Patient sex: F
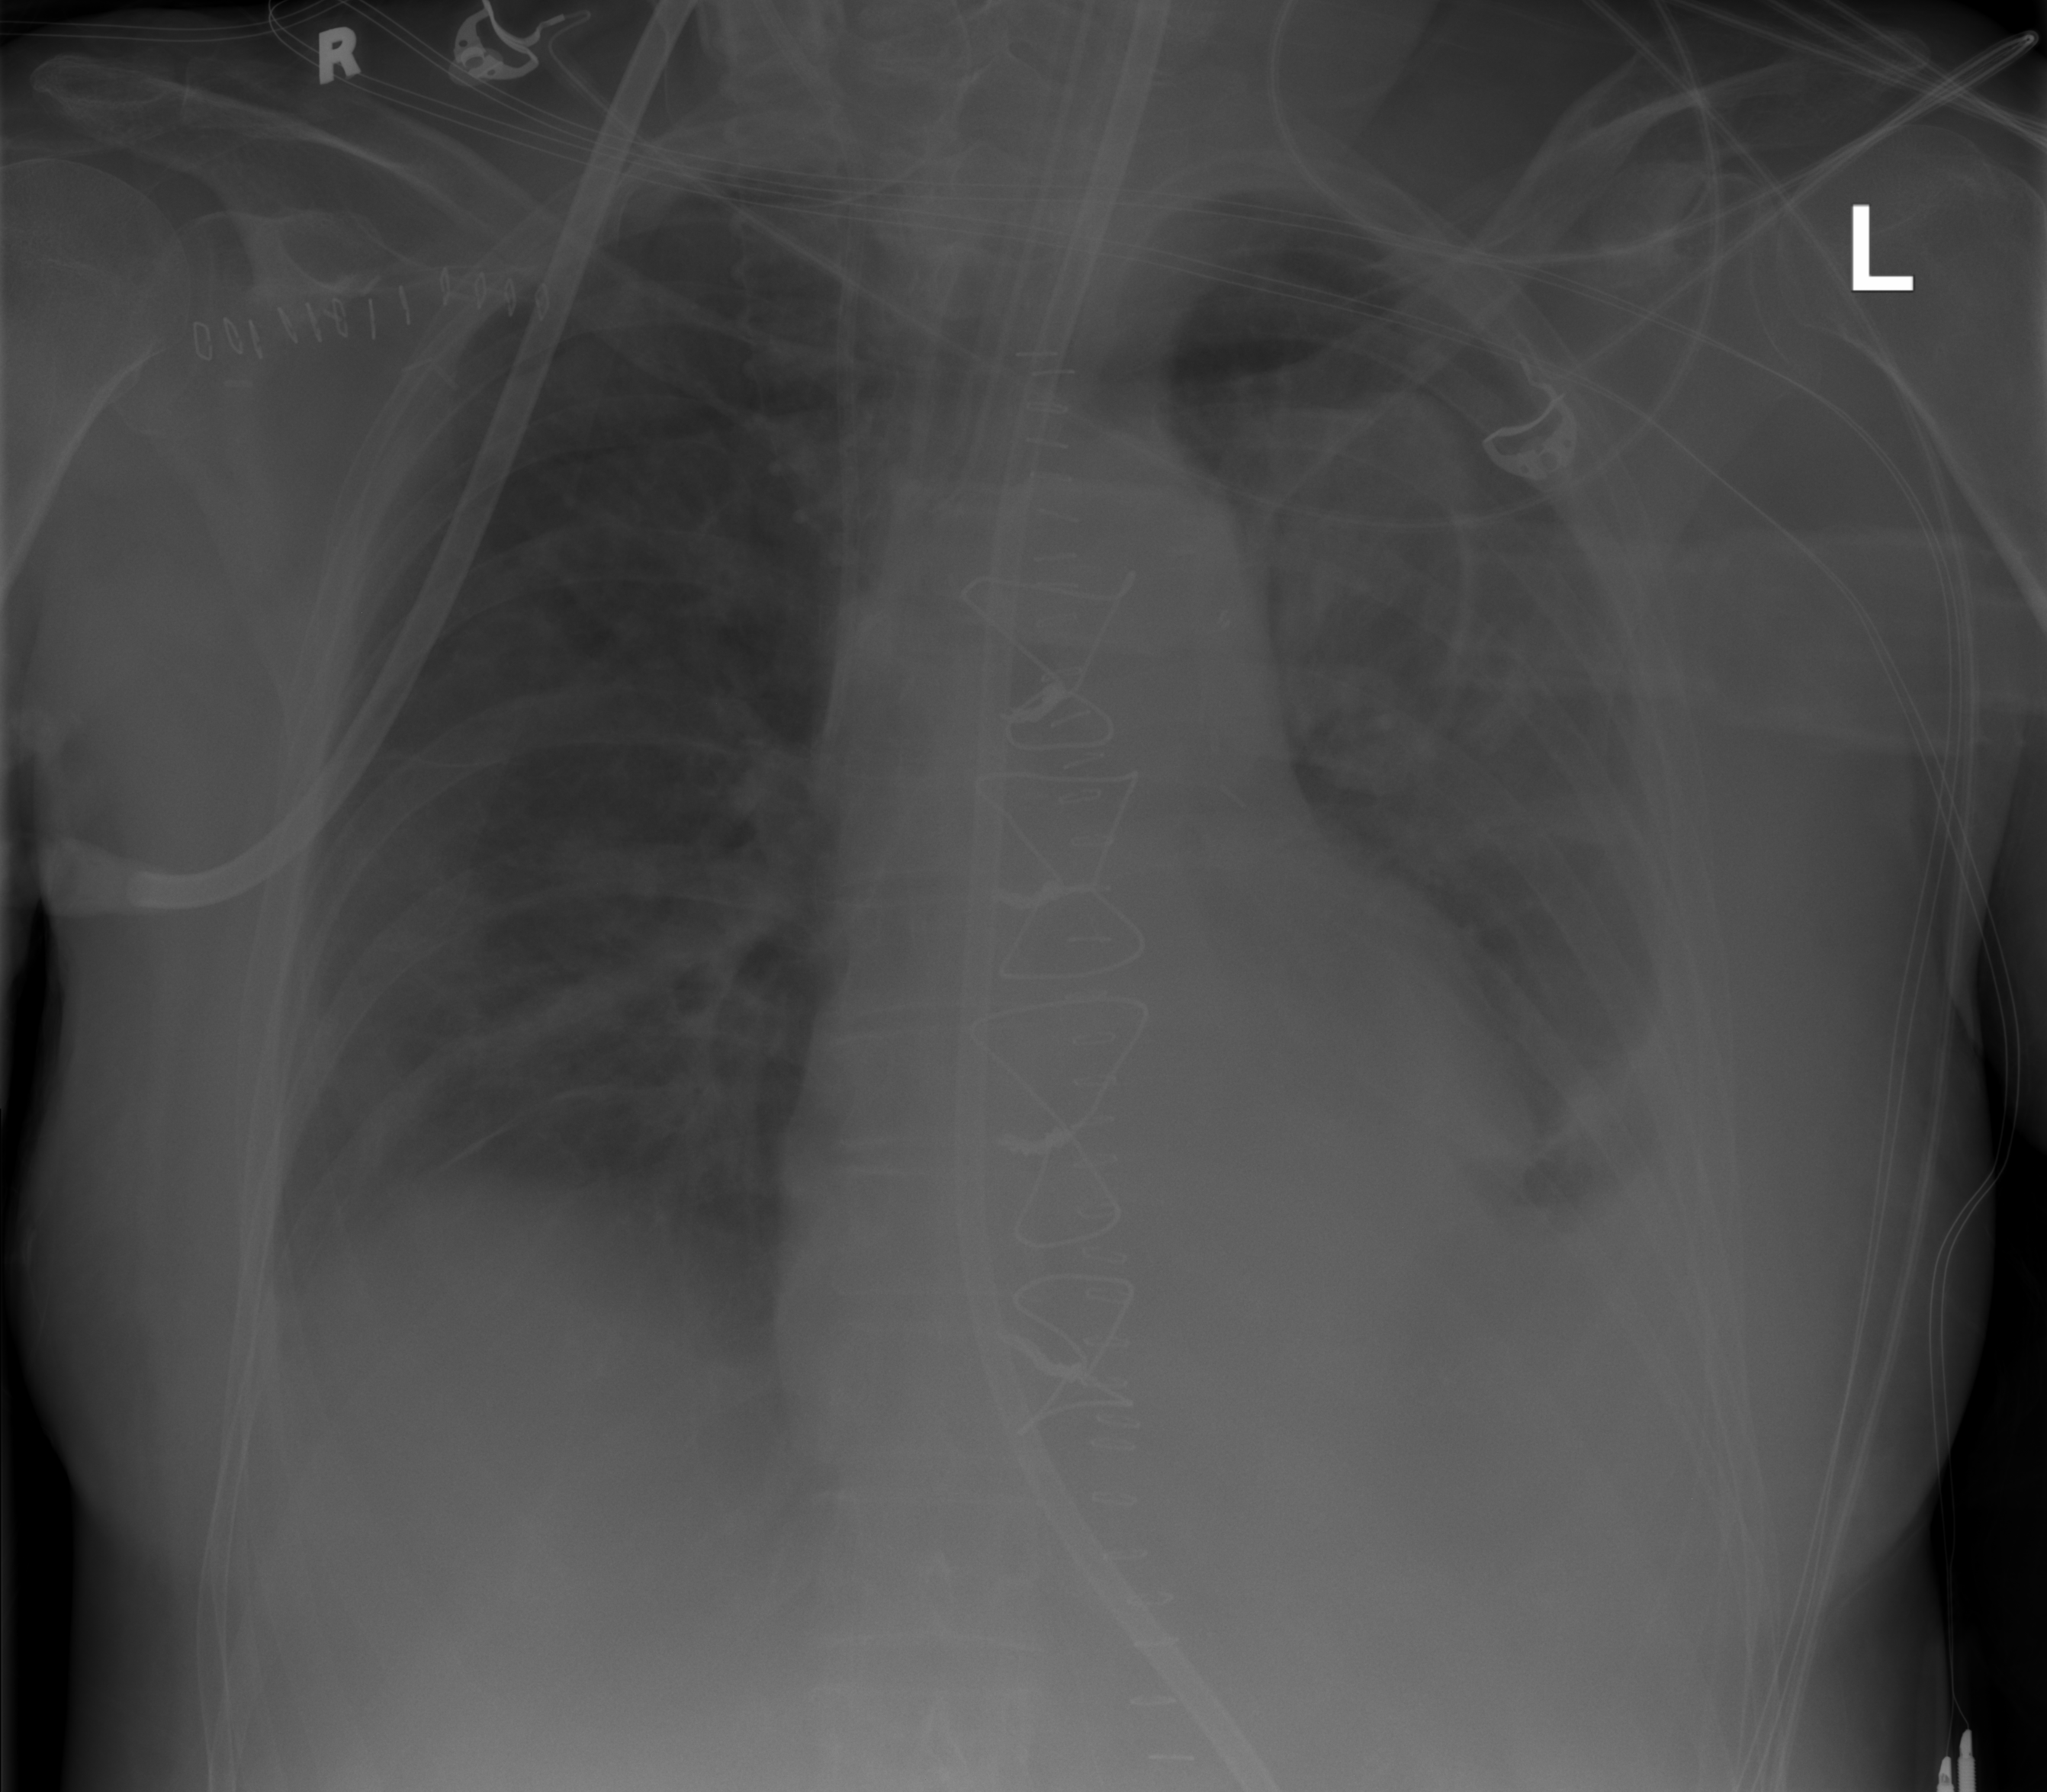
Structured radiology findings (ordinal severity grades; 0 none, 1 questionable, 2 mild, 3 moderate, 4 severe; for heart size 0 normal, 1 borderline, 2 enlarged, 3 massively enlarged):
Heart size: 2
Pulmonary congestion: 2
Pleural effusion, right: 2
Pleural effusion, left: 2
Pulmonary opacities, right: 1
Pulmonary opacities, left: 1
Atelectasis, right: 2
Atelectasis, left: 2